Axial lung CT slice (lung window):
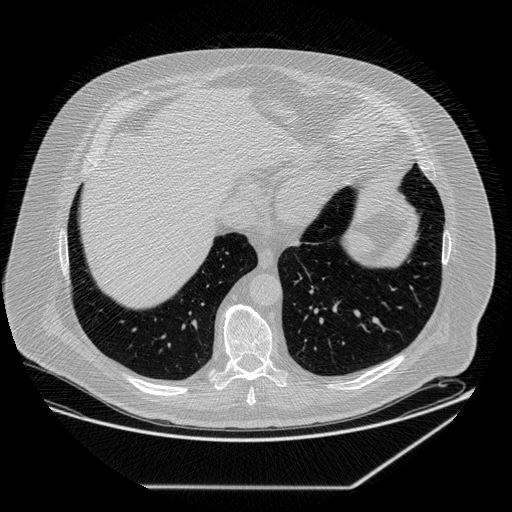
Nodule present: no